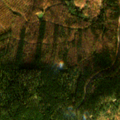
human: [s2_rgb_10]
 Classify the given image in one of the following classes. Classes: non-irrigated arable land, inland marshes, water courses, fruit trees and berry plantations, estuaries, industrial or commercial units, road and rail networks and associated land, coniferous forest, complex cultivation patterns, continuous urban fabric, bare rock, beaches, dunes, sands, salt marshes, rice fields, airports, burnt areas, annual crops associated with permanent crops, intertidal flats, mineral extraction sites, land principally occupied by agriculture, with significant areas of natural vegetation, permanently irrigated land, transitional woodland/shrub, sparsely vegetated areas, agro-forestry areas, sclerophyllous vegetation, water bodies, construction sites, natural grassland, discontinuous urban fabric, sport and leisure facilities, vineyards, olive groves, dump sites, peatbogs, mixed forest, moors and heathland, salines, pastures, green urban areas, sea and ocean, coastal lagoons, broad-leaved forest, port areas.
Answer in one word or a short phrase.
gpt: broad-leaved forest, coniferous forest, mixed forest